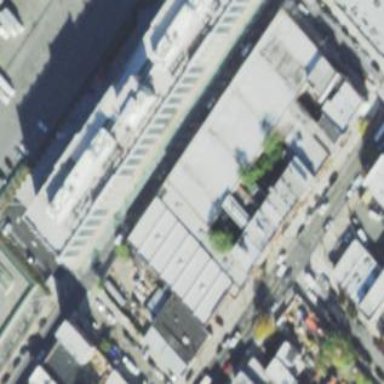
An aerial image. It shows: Warehouse.